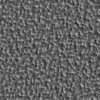
Label: not_dusty